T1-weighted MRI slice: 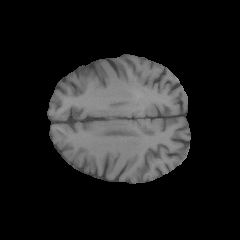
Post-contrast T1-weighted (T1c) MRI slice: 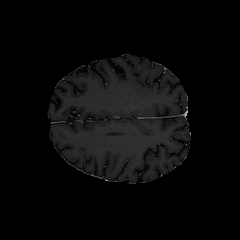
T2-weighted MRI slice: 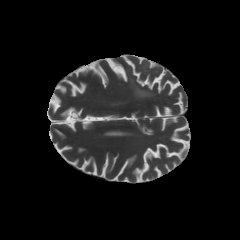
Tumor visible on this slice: yes